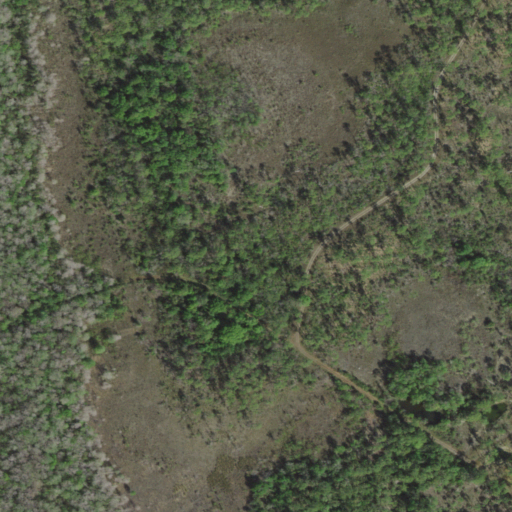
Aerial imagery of plain(s) in Florida named Model T Flat containing woody wetlands and herbaceous wetlands